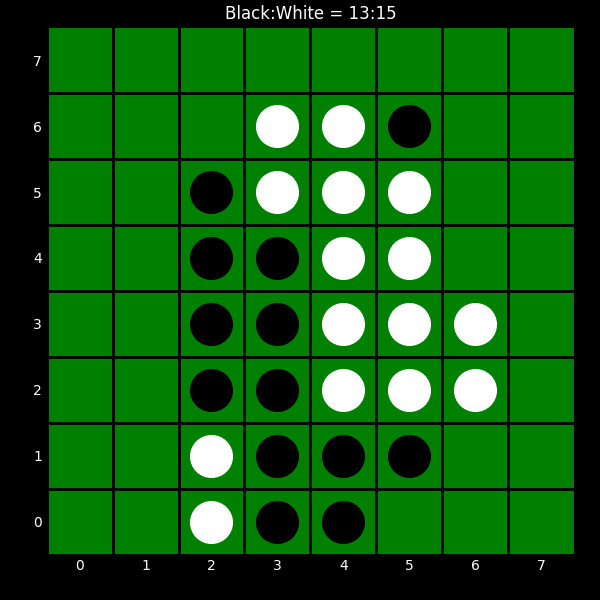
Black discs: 13
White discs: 15